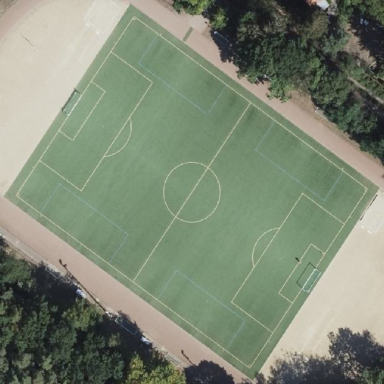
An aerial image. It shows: Soccer pitch for leisure land activities.